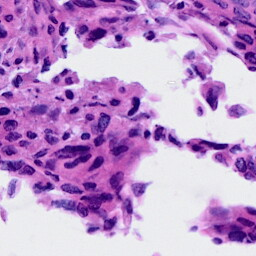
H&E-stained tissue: Cervix